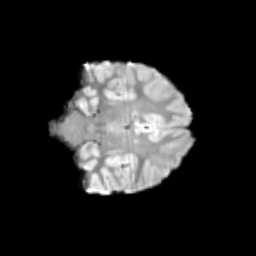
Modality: T2w
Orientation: coronal
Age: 10
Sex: male
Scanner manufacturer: siemens
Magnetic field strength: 3 T
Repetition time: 3.8 s
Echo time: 0.07 s